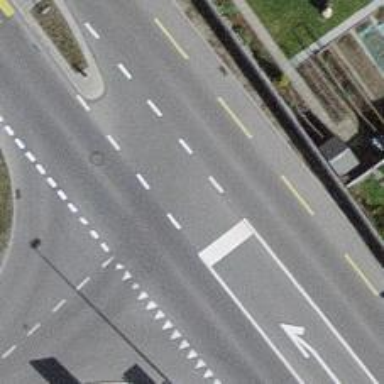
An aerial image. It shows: Asphalt road classified as primary highway.